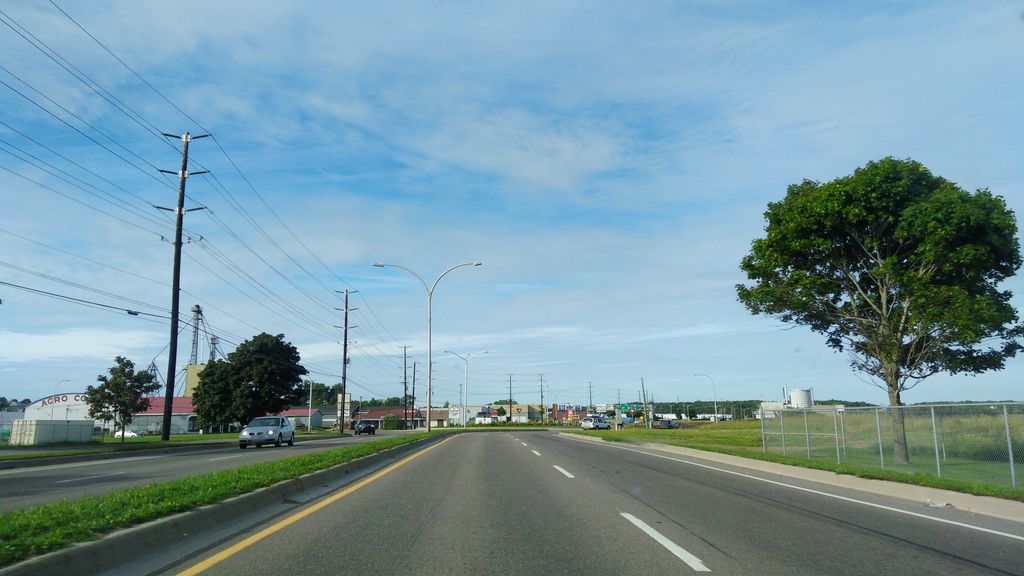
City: charlottetown